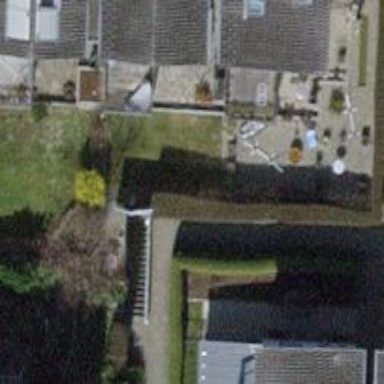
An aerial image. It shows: Retaining wall.